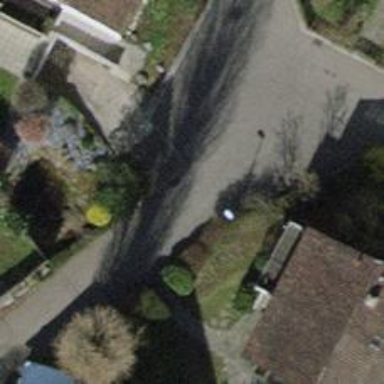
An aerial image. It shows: Asphalt road in living street.